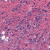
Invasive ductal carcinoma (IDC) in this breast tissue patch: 1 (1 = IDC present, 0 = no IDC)